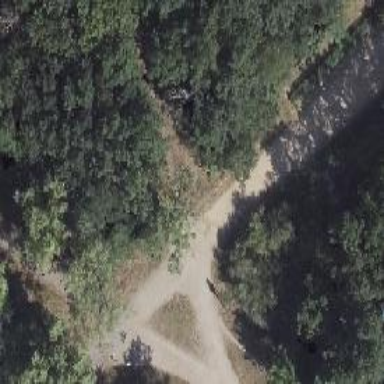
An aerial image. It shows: Path.